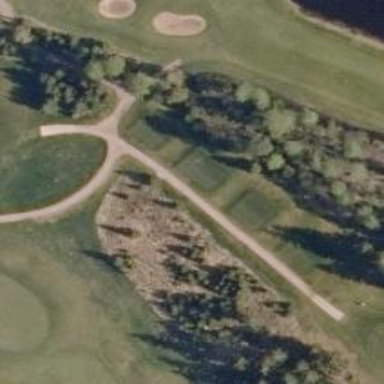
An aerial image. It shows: Service road used as golf cart path.